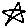
Label: star